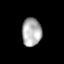
Tissue: lung
Cell type: Myeloid cells
Senescence score: 0.09602
Nuclear area (px): 540
Mean DAPI intensity: 174.656